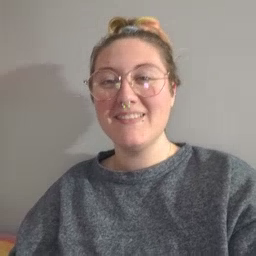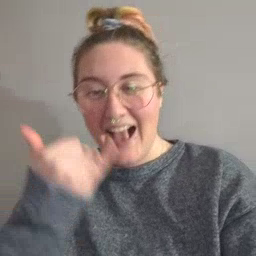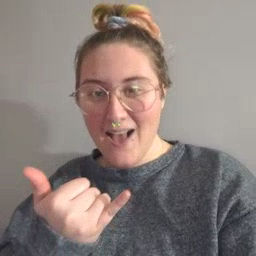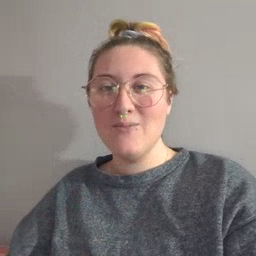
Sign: now